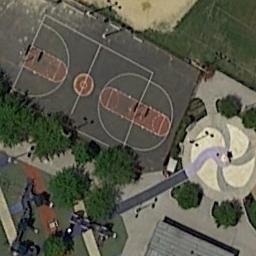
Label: basketball_court